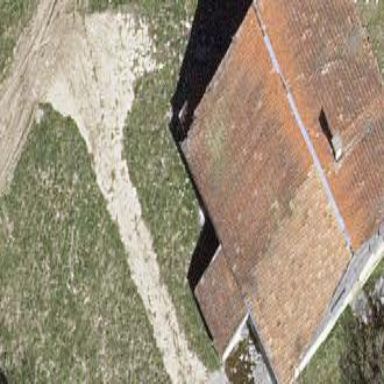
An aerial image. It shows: Gabled building.